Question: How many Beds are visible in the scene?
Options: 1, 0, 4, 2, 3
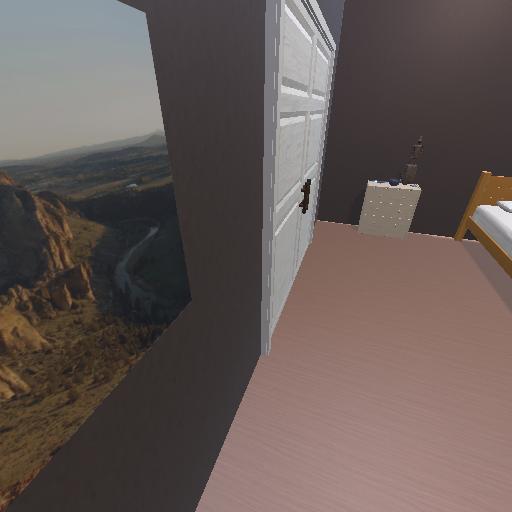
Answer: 1